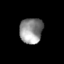
Tissue: skin
Cell type: Epithelial cells
Senescence score: 0.1953
Nuclear area (px): 580
Mean DAPI intensity: 143.893